Field crop: maize
Growth stage: 2
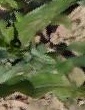
Species: maize